Aerial crown-view tile of a tropical tree (Barro Colorado Island, Panama), acquired 20250715:
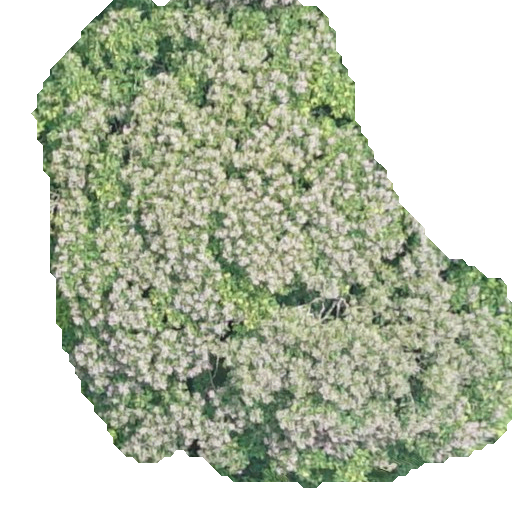
Species: Dipteryx oleifera
GBIF accepted scientific name: Dipteryx oleifera
Crown area: 253.628 m²